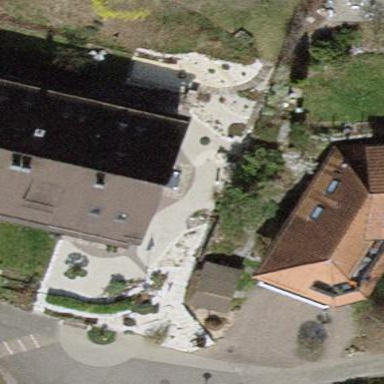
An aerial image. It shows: Residential building.